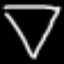
Label: diamond